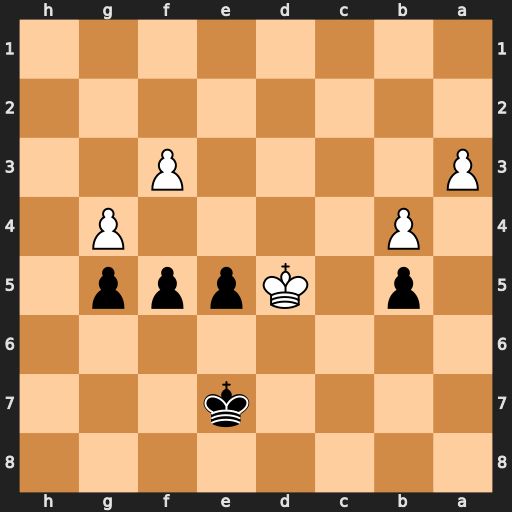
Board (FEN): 8/4k3/8/1p1Kppp1/1P4P1/P4P2/8/8
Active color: b
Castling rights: -
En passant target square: -
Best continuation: e4 fxe4 fxg4